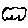
Label: cloud